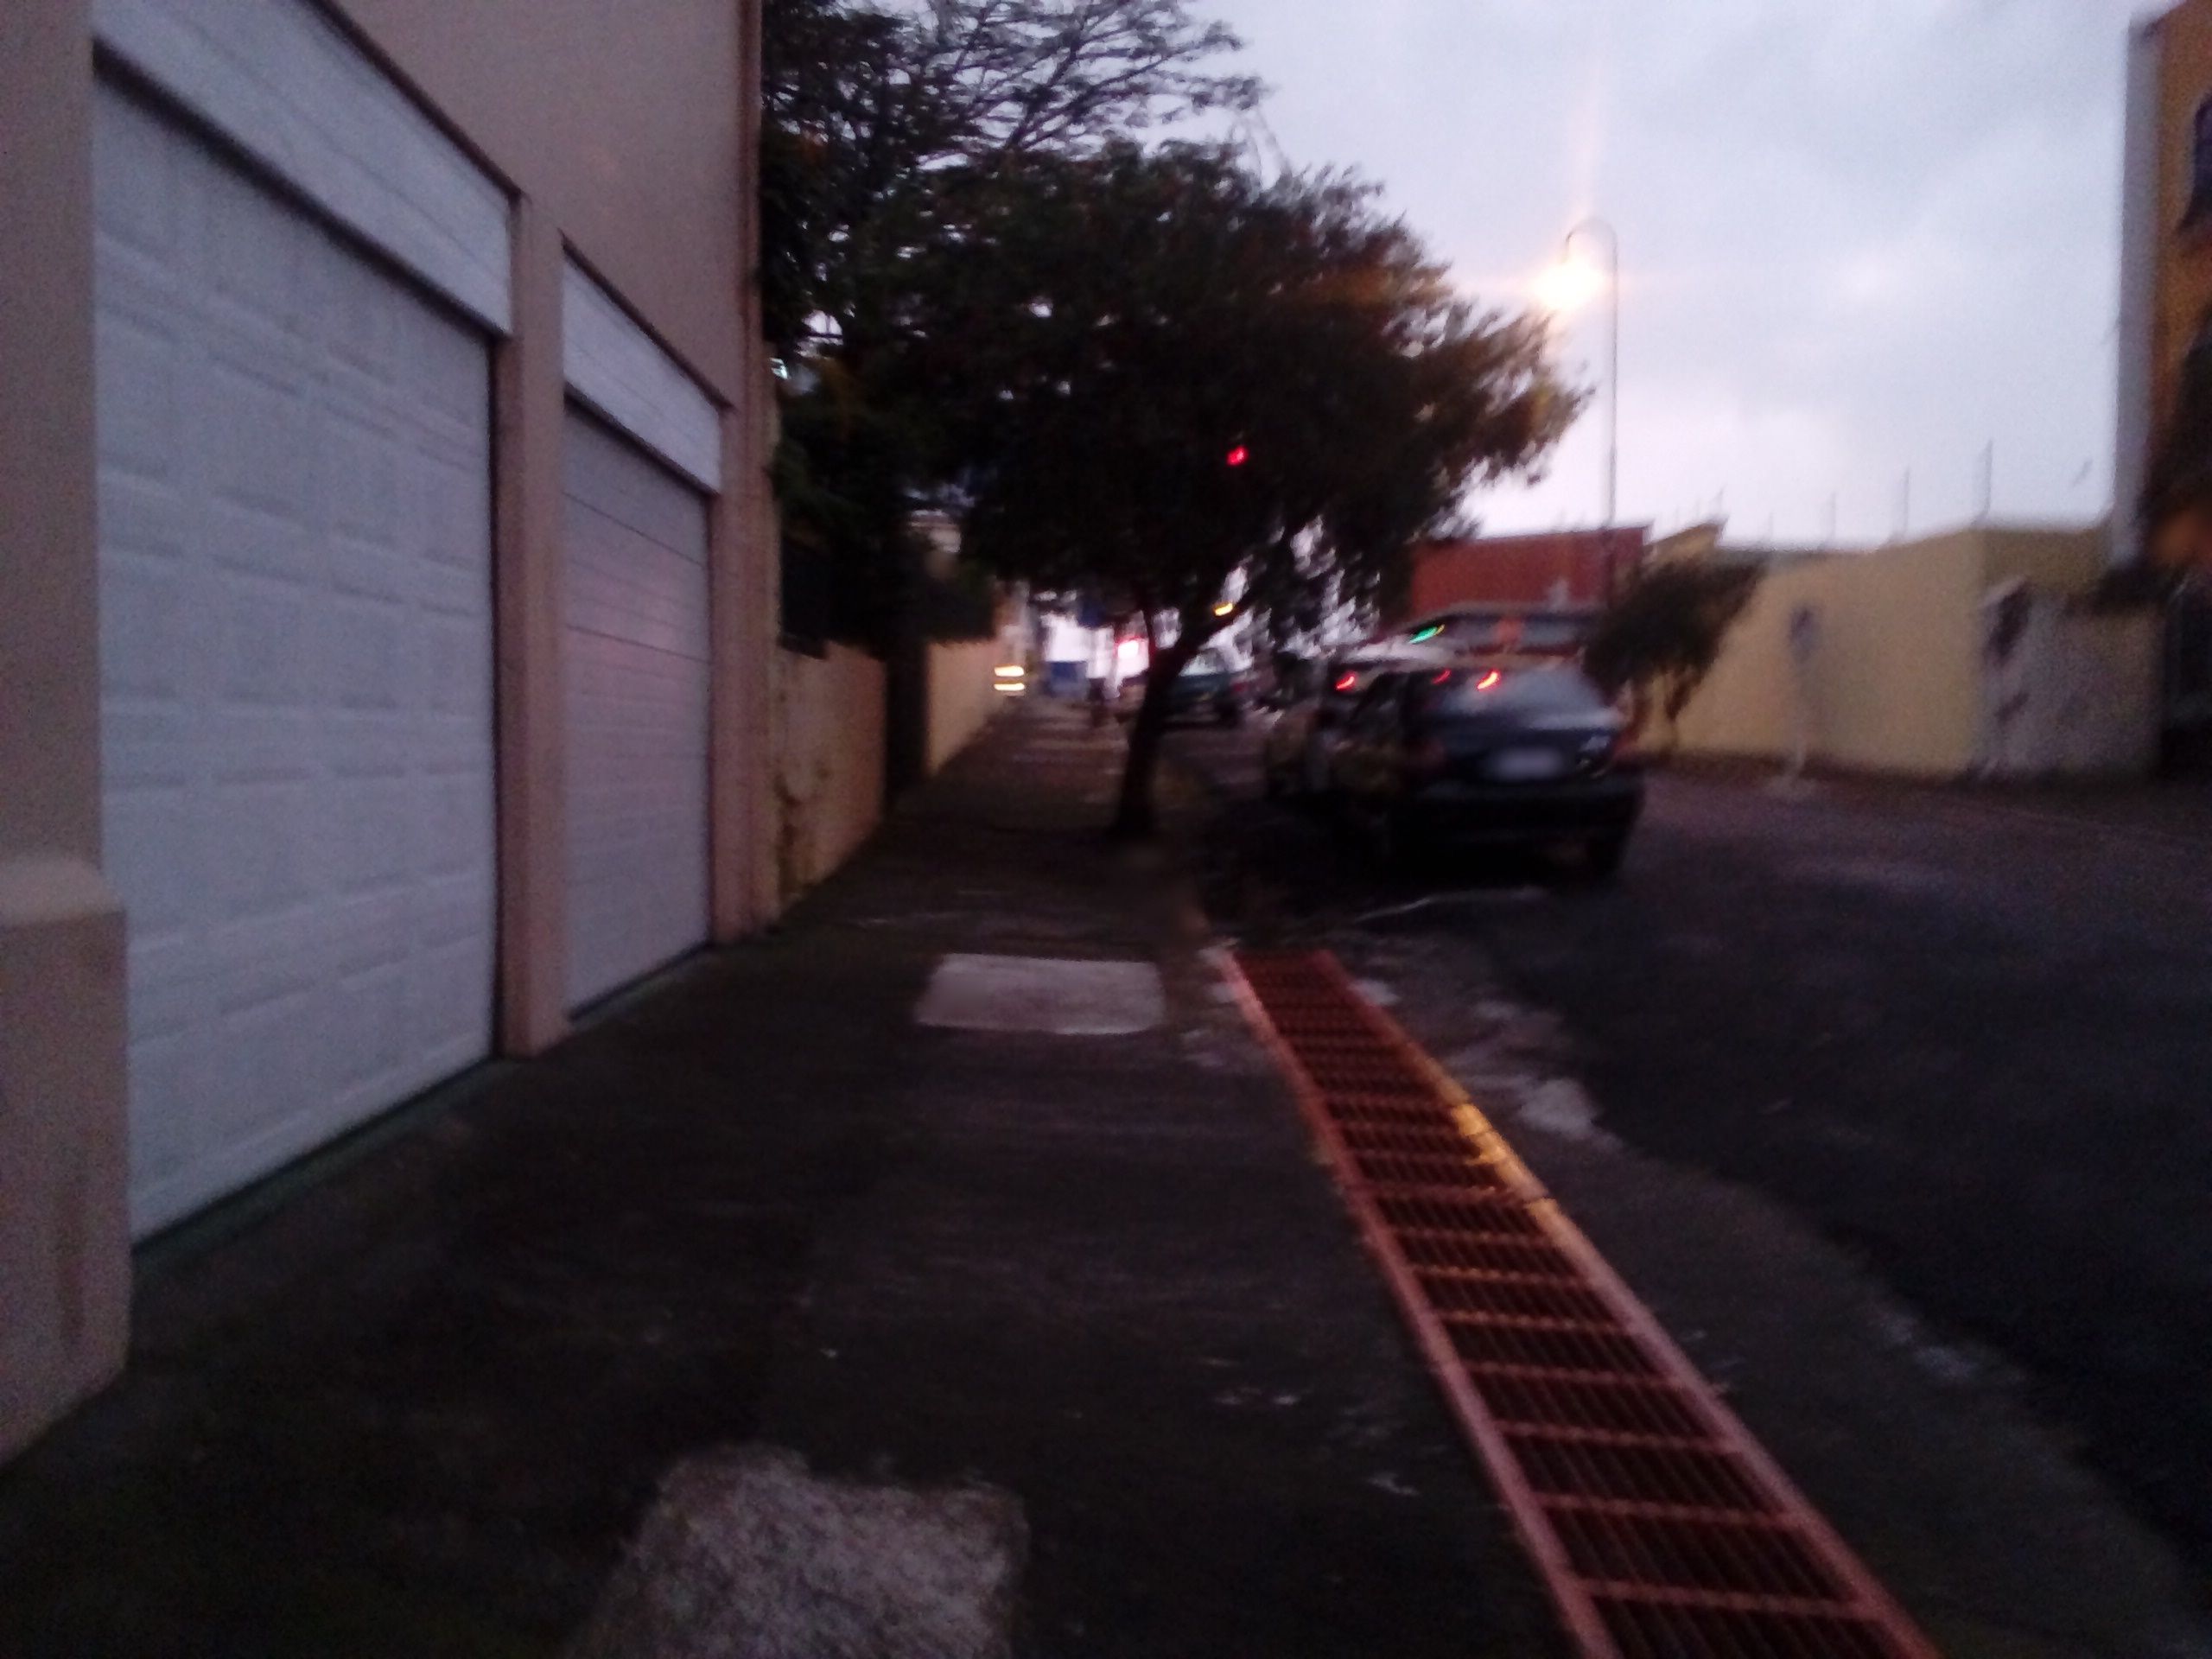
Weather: snowy
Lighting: dusk/dawn
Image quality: slightly poor
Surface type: walking surface
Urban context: urban centre
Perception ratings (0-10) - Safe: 2.13, Lively: 5.15, Beautiful: 1.97, Boring: 3.58, Depressing: 2.55, Wealthy: 0.82